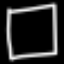
Label: square